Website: lowes
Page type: receipt
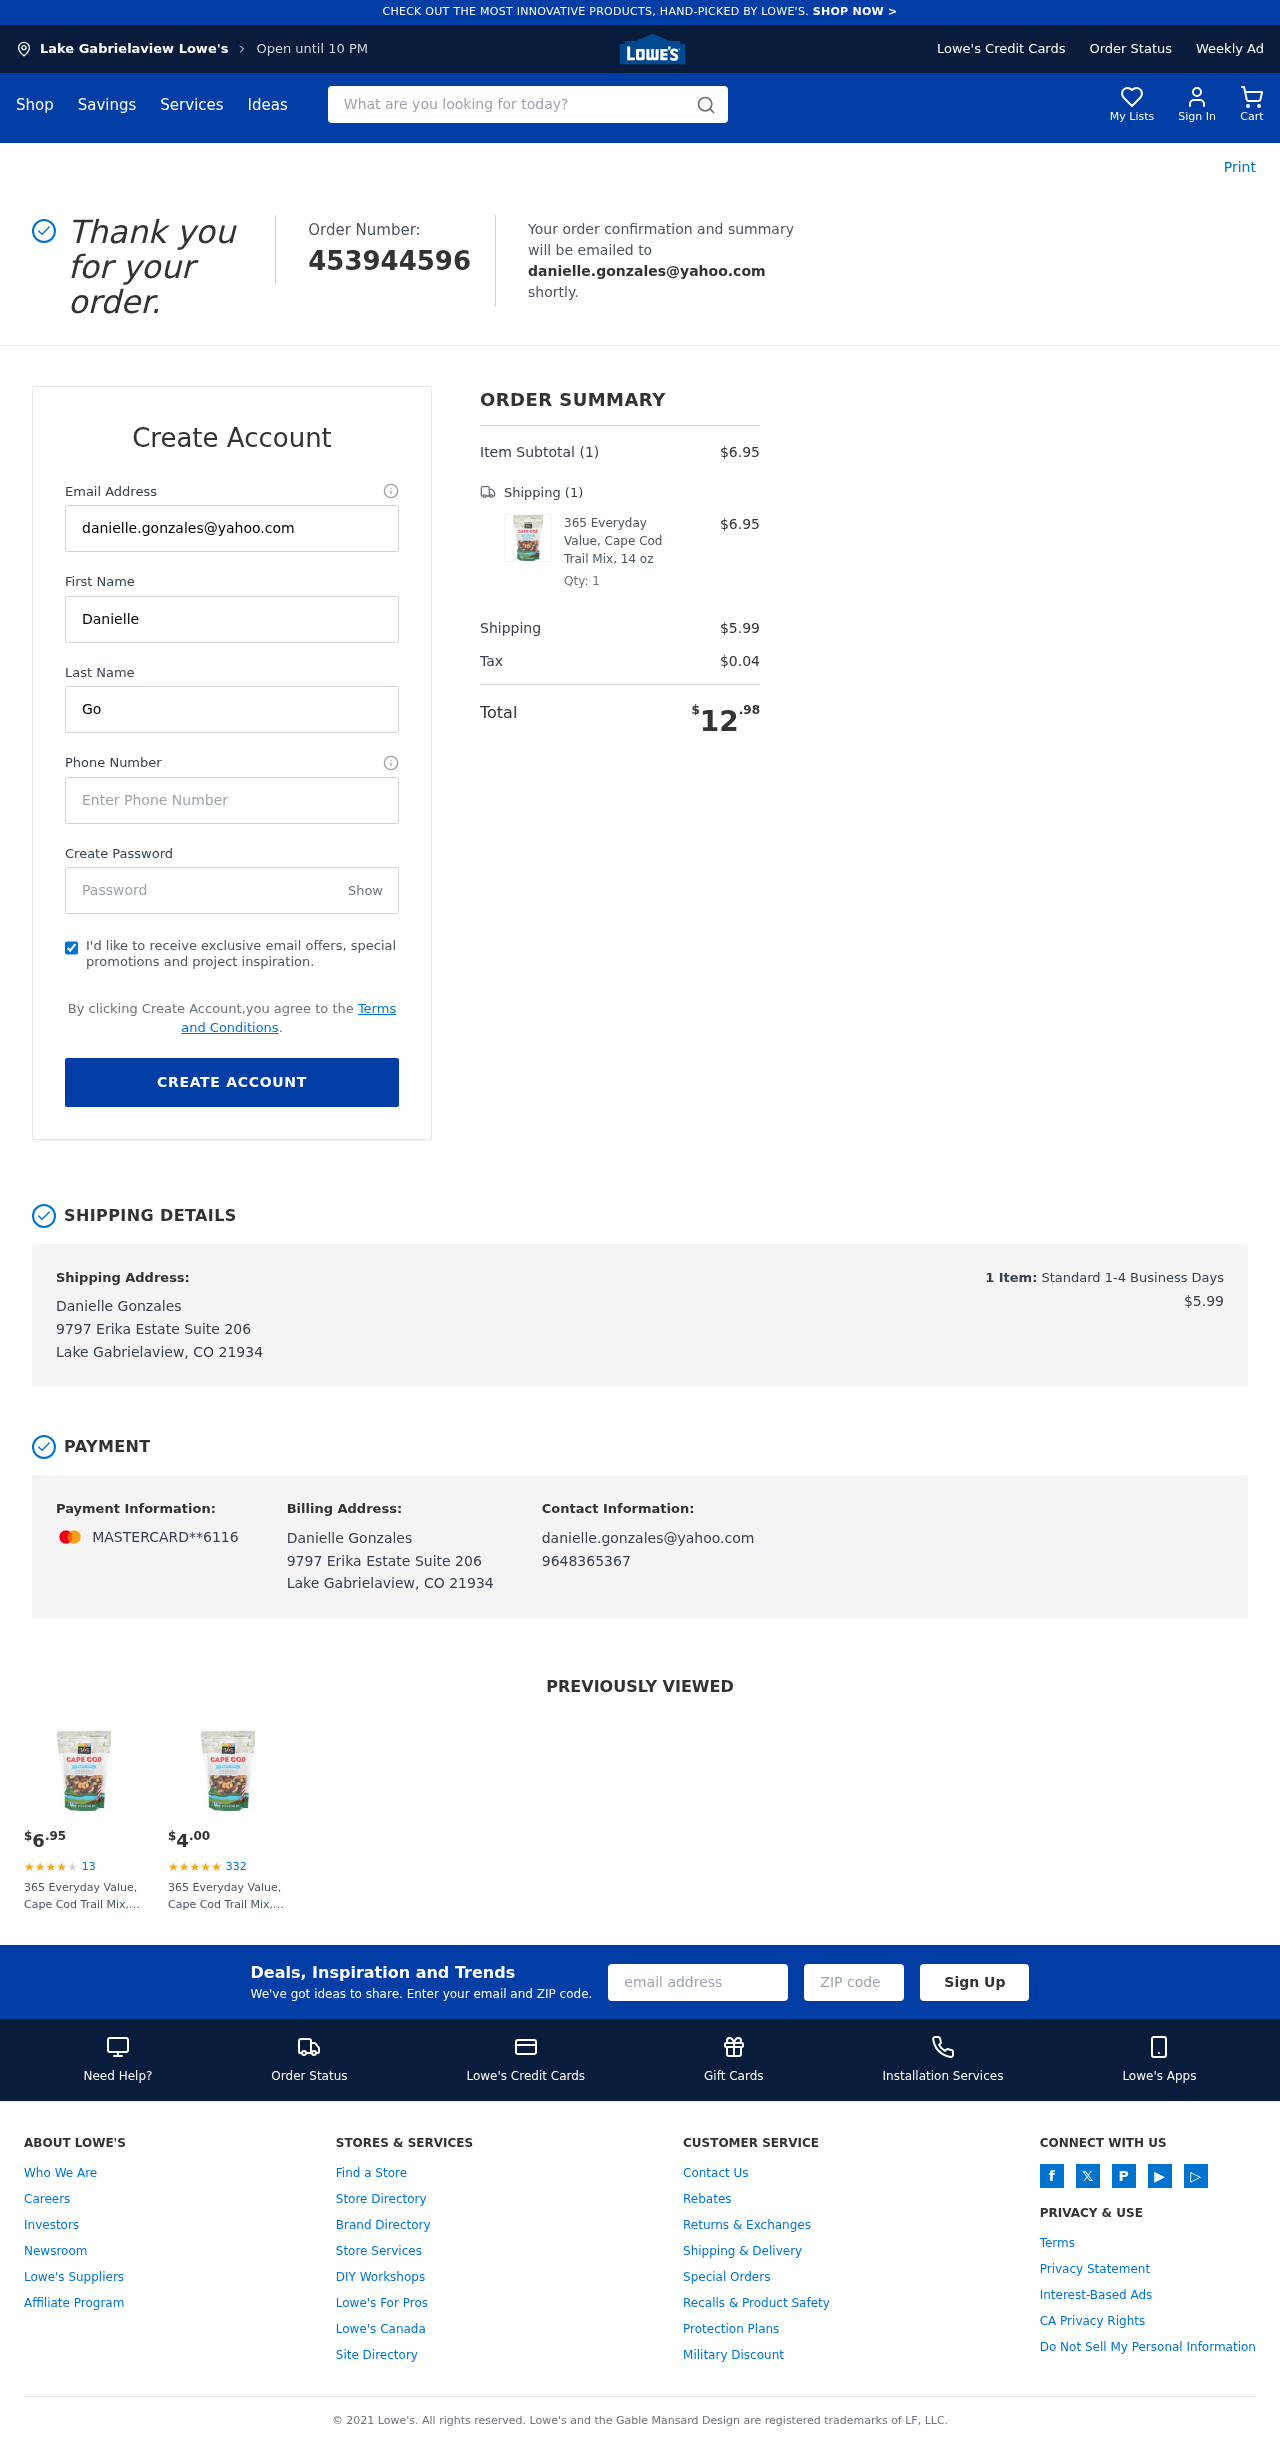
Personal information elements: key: PII_CARD_LAST4
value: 6116
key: PII_CARD_TYPE
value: MASTERCARD
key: PII_CITY
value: Lake Gabrielaview
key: PII_EMAIL
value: danielle.gonzales@yahoo.com
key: PII_FULLNAME
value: Danielle Gonzales
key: PII_PHONE
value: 9648365367
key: PII_STREET
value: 9797 Erika Estate Suite 206
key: PII_FIRSTNAME
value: Danielle
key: PII_LASTNAME
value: Gonzales
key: PII_CITY_STATE_ZIP
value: Lake Gabrielaview, CO 21934
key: PII_FULLNAME2
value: Danielle Gonzales
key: PII_FULLNAME3
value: Danielle Gonzales
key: PII_FIRSTNAME2
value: Danielle
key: PII_FIRSTNAME3
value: Danielle
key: PII_LASTNAME2
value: Gonzales
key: PII_LASTNAME3
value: Gonzales
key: PII_FIRSTNAME_DERIVED
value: Danielle
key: PII_LASTNAME_DERIVED
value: Gonzales
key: PII_FULLNAME_DERIVED
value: Danielle Gonzales
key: PII_NAME_FULL_DERIVED
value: Danielle Gonzales
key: PII_POSTCODE
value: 21934
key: PII_STATE_ABBR
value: CO
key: PII_POSTCODE_FULL
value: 21934
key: PII_CITY_STATE
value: Lake Gabrielaview, CO
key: PII_POSTCODE_NUMERIC
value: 21934
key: PII_EMAIL2
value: danielle.gonzales@yahoo.com
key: PII_EMAIL3
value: danielle.gonzales@yahoo.com
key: PII_PHONE_LINE
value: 5367
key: PII_PHONE_SUFFIX
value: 5367
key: PII_PHONE2
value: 9648365367
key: PII_PHONE3
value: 9648365367
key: PII_PHONE_NUMERIC
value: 9648365367
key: PII_PHONE_LINE_NUMERIC
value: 5367
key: PII_PHONE_SUFFIX_NUMERIC
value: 5367
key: PII_PHONE2_NUMERIC
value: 9648365367
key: PII_PHONE3_NUMERIC
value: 9648365367
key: PII_PHONE_DIGITS
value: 9648365367
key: PII_PHONE_LAST4
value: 5367
Product elements: key: PRODUCT1_NAME
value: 365 Everyday Value, Cape Cod Trail Mix, 14 oz
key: PRODUCT1_PRICE
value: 6.95
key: PRODUCT1_QUANTITY
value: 1
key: PRODUCT2_NAME
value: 365 Everyday Value, Cape Cod Trail Mix, 14 oz
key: PRODUCT2_NUM_RATINGS
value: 332
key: PRODUCT2_PRICE
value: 4
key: PRODUCT1_PRICE2
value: $6.95
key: PRODUCT1_RATING2
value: ★
★
★
★
★
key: PRODUCT1_NUM_RATINGS2
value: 13
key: PRODUCT1_NAME2
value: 365 Everyday Value, Cape Cod Trail Mix, 14 oz
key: PRODUCT2_RATING
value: ★
★
★
★
★
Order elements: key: ORDER_ID
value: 453944596
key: ORDER_NUM_ITEMS
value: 1
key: ORDER_SUBTOTAL
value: $6.95
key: ORDER_NUM_ITEMS2
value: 1
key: ORDER_SHIPPING_COST
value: $5.99
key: ORDER_TAX
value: $0.04
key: ORDER_TOTAL
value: $12.98
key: ORDER_NUM_ITEMS3
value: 1
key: ORDER_SHIPPING_COST2
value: $5.99
Search elements: key: HEADER_SEARCH
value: What are you looking for today?